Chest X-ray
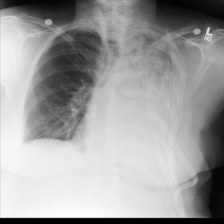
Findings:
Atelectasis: negative
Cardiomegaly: negative
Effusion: negative
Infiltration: negative
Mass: negative
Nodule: negative
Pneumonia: negative
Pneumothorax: negative
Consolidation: negative
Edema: negative
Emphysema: negative
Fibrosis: negative
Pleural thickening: negative
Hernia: negative